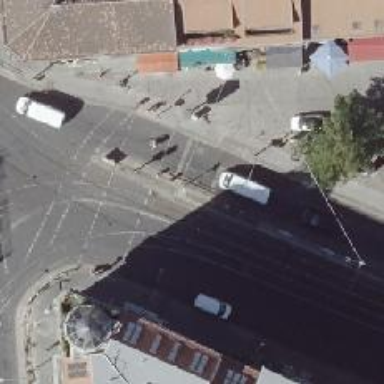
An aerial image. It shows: Traffic island located on footway.